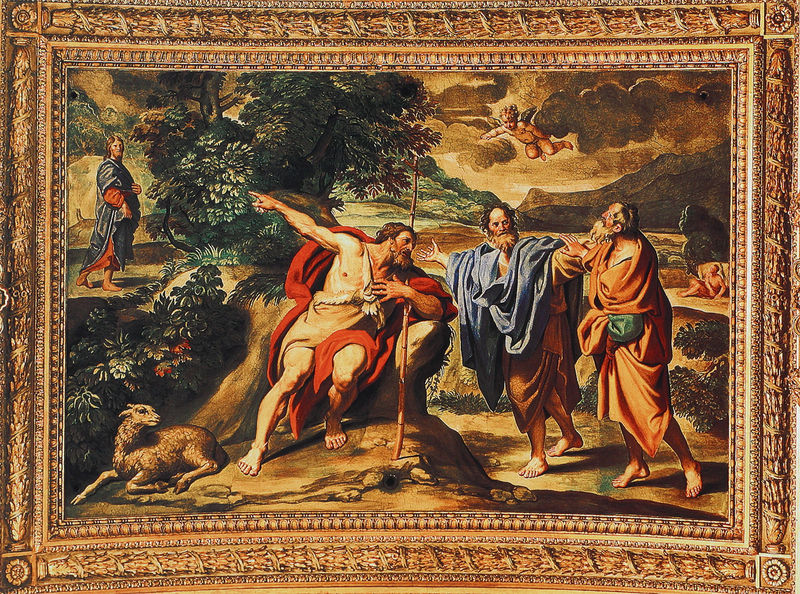
Titel: Fresken in Sant’Andrea della Valle
Künstler: Domenichino
Standort: Rom, S. Andrea della Valle (EU - I - Latium)
Schlagwörter: baum, berg, blau, gemälde, himmel, laub, mann, wolken, bäume, gelb, grün, landschaft, menschen, sand, braun, männer, orange, rot, weg, bart, johannes, rahmen, steine, bild, goldrahmen, öl, busch, gold, gewänder, stock, engel, putto, stab, berge, gebirge, könig, barfuss, lamm, schaf, christus, jesus, hirtenstab, hirte, petrus, hirt, drei könige